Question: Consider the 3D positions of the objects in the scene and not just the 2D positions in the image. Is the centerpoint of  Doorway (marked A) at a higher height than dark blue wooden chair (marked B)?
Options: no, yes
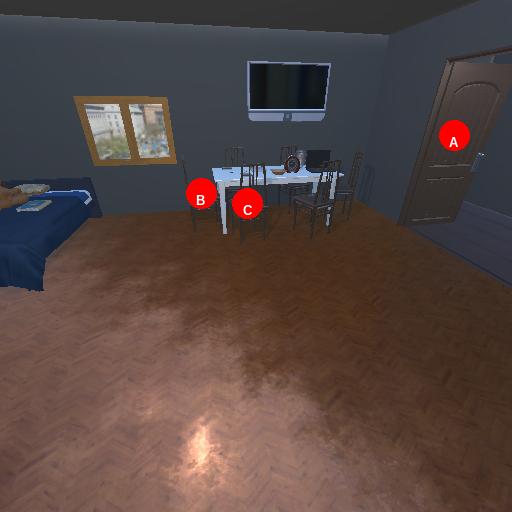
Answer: no